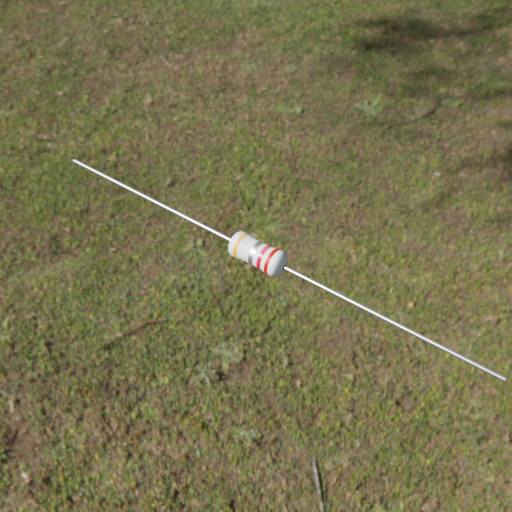
Resistor colour bands (in order): orange, silver, red, red